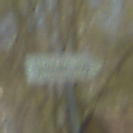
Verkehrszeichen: UmleitungswegweiserRechtsweisend
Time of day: MorningAfternoon
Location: Outdoor (Suburban)
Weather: Clear
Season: NotSpecified
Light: Natural